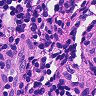
Metastatic tissue present: no